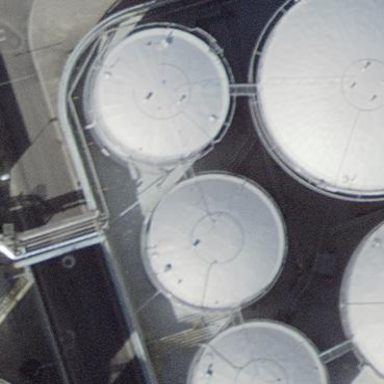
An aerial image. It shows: Storage tank building.